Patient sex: M
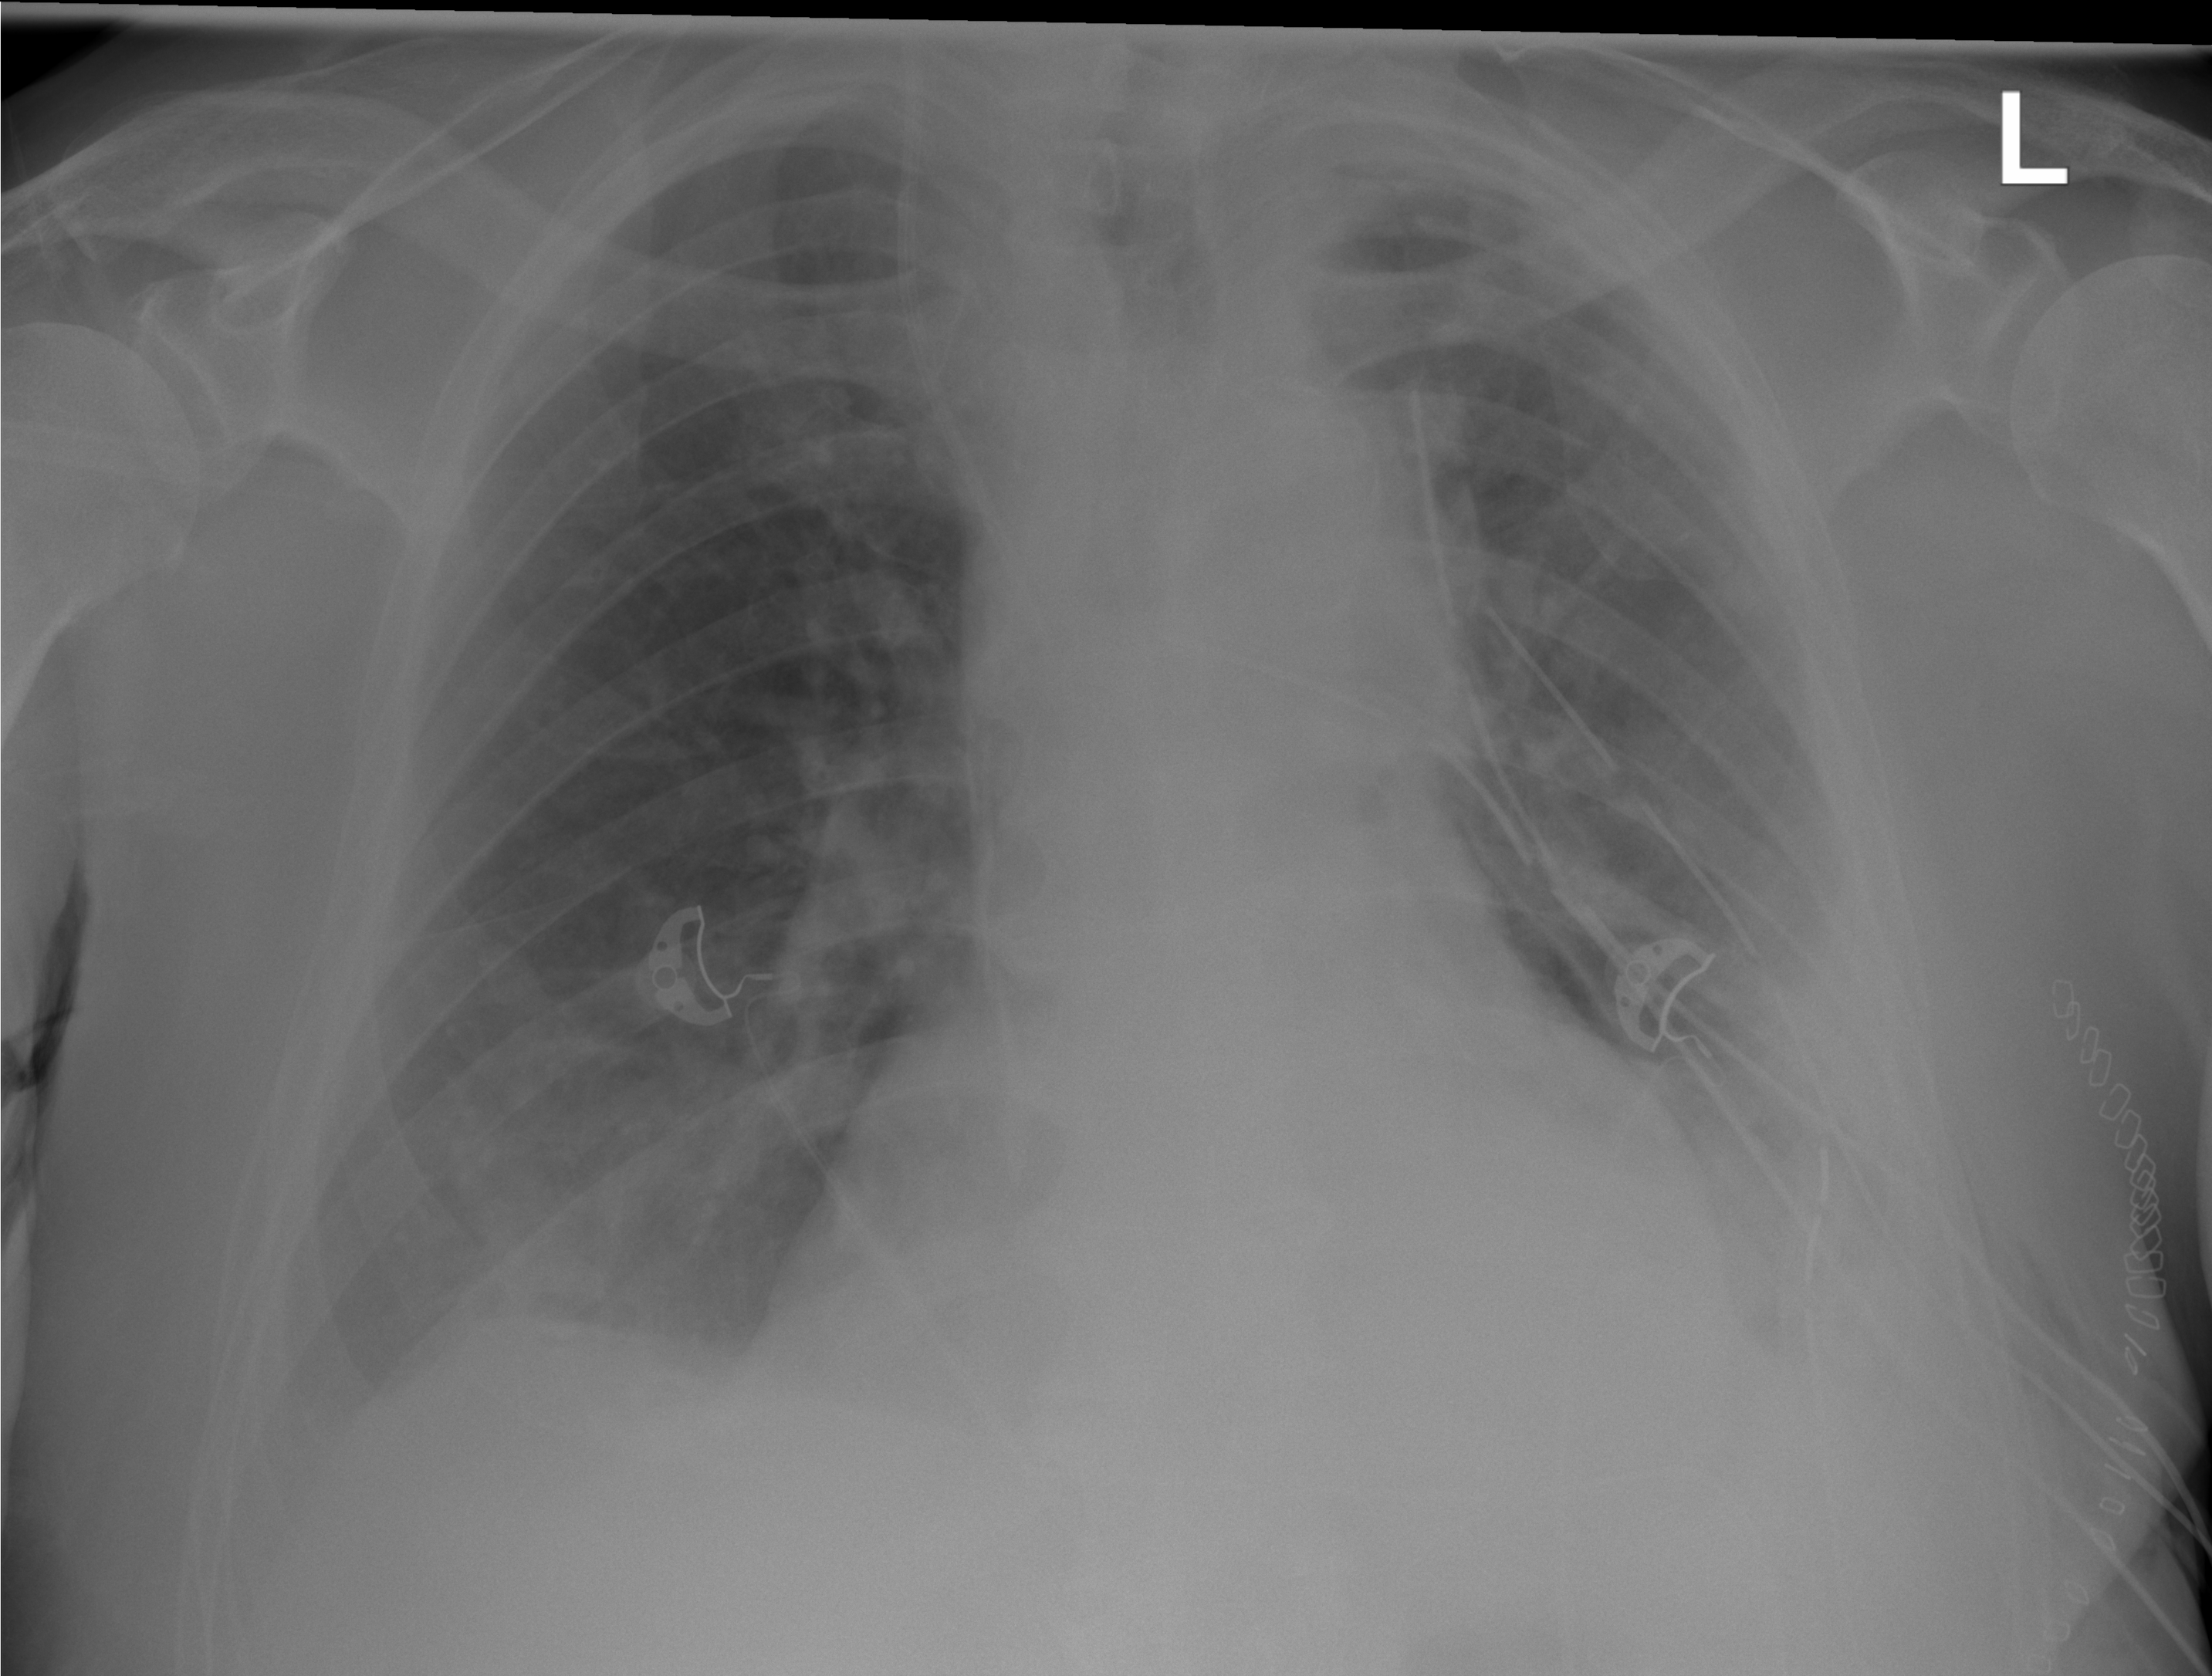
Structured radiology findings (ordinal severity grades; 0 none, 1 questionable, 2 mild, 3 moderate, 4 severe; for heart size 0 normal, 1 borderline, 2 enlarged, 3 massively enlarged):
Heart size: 0
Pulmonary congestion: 0
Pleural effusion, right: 0
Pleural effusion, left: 0
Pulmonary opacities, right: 0
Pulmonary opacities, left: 1
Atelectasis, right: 1
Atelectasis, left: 1